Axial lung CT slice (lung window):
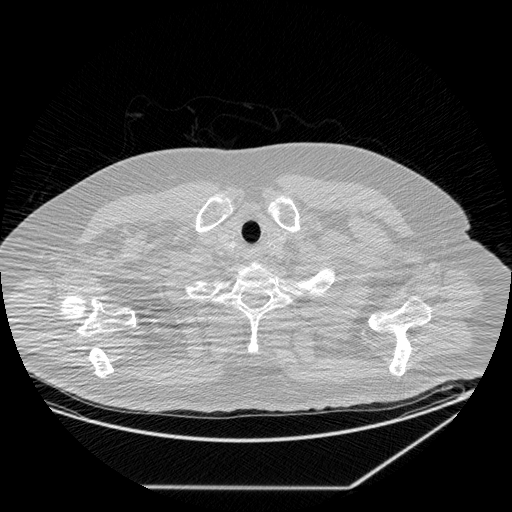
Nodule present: no